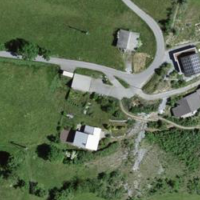
EUNIS habitat code: 24
Species observed at this site:
Pernis apivorus
Lanius collurio
Falco tinnunculus
Euphorbia myrsinites
Upupa epops